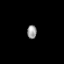
Tissue: prostate
Cell type: Fibroblasts
Senescence score: 0.7632
Nuclear area (px): 124
Mean DAPI intensity: 155.427